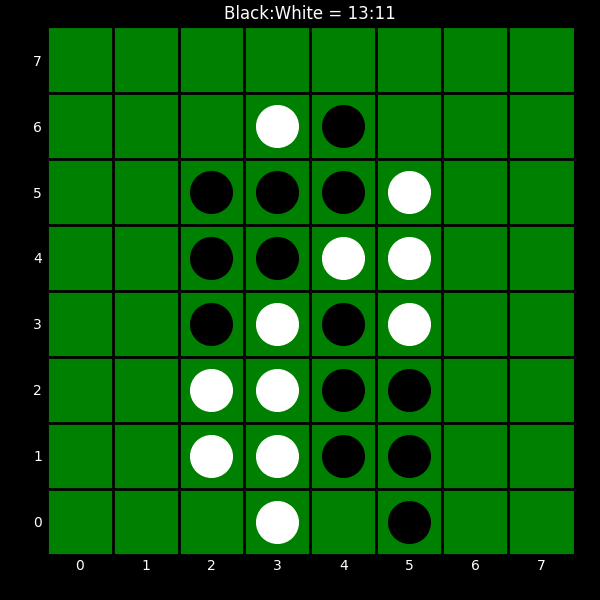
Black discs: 13
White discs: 11